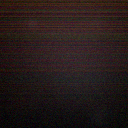
Screen state: off